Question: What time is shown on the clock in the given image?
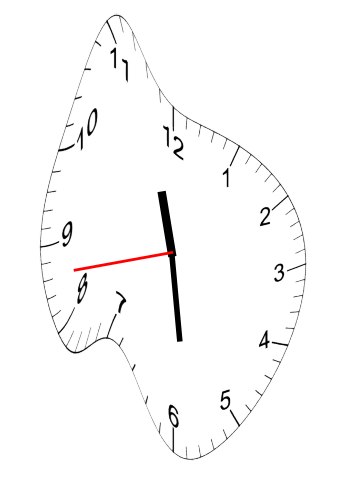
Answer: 11:28:43